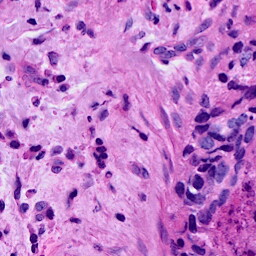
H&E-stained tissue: Breast